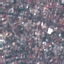
Land use / land cover: Residential